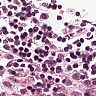
Metastatic tissue present: no